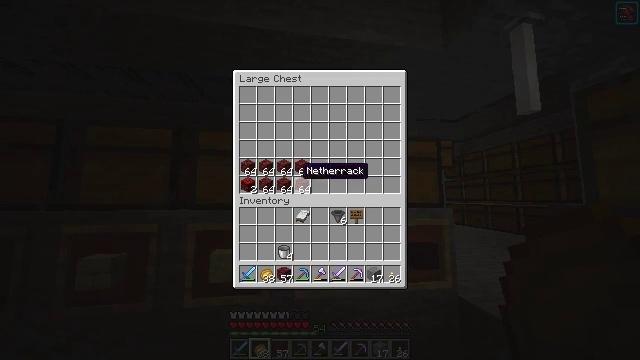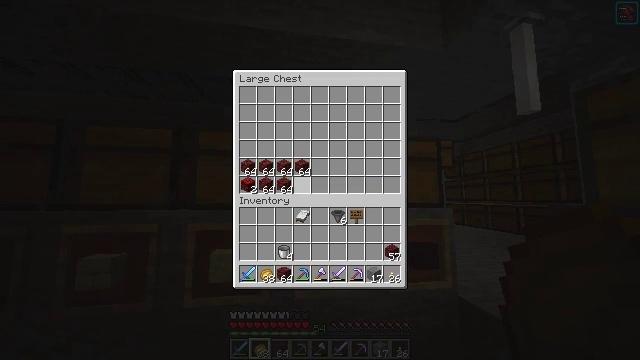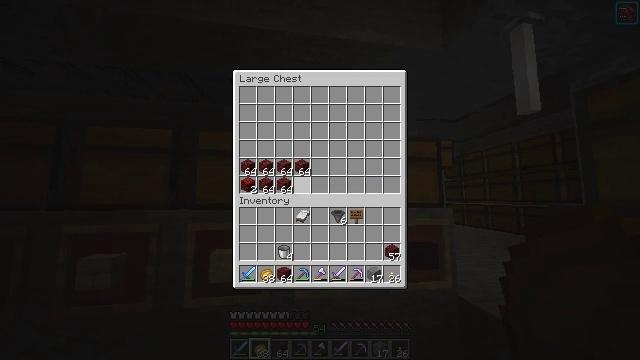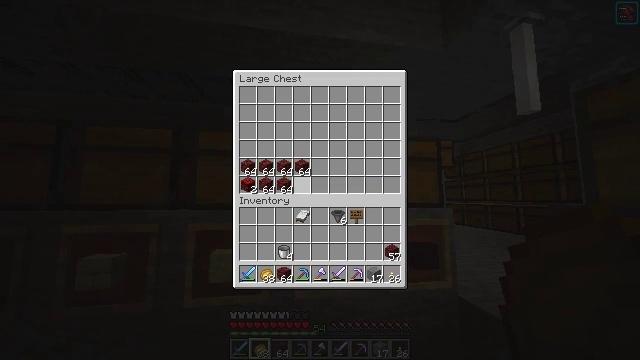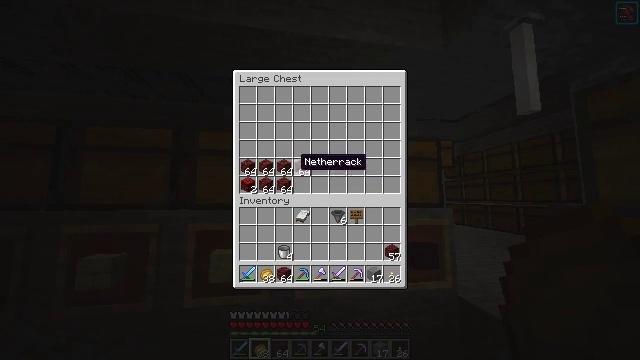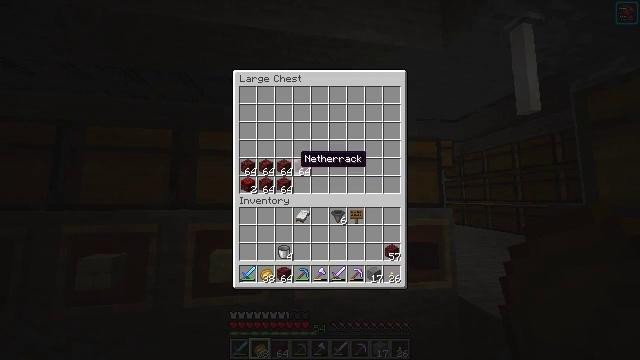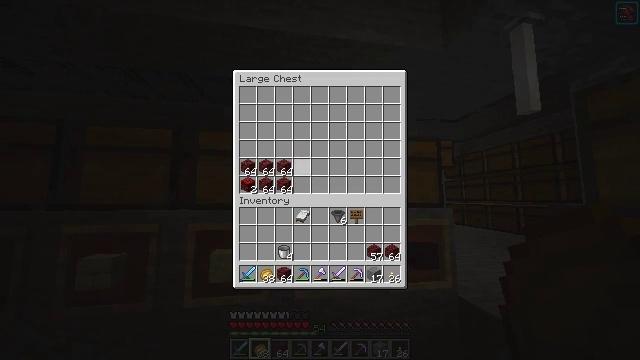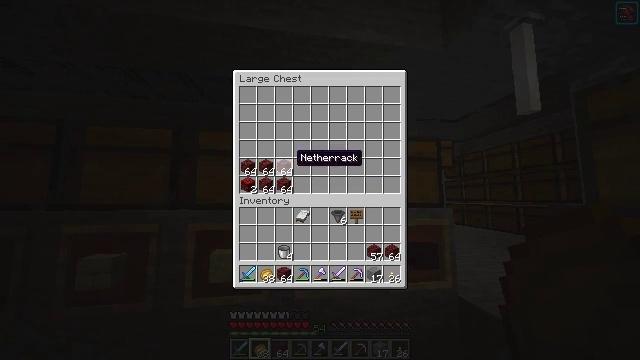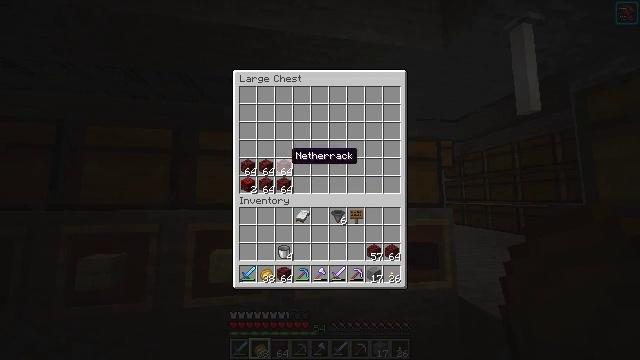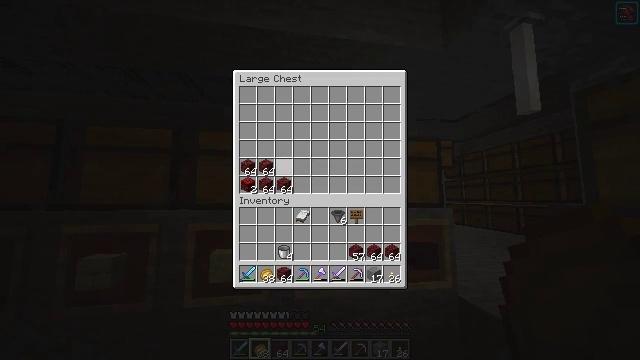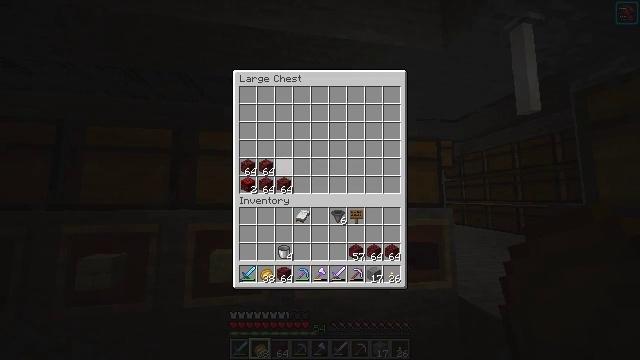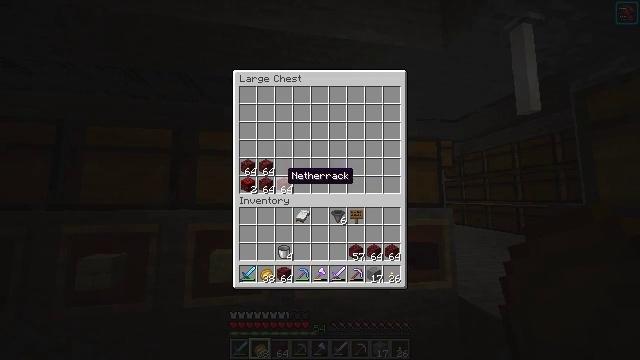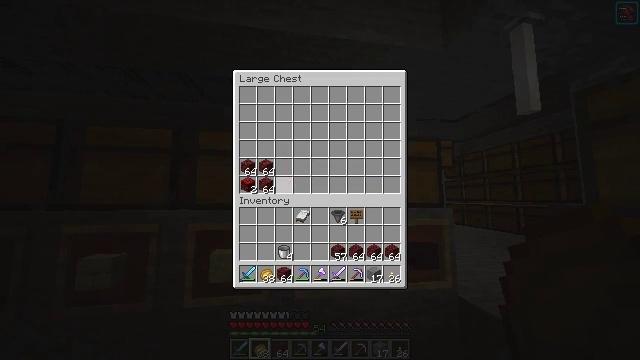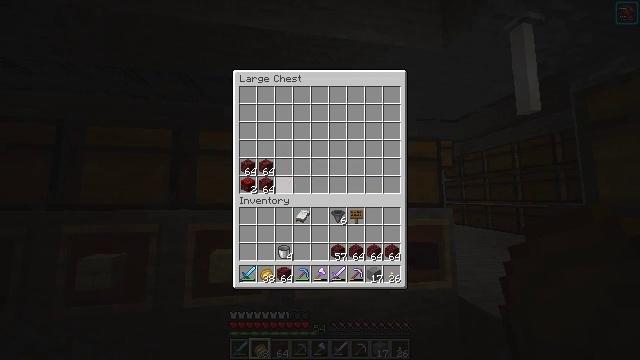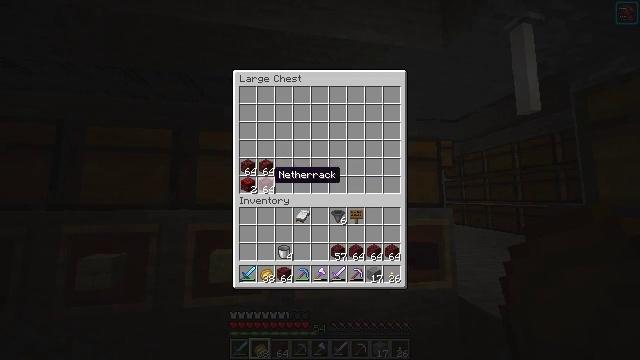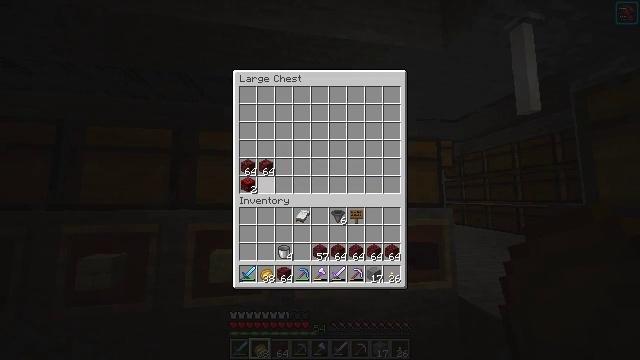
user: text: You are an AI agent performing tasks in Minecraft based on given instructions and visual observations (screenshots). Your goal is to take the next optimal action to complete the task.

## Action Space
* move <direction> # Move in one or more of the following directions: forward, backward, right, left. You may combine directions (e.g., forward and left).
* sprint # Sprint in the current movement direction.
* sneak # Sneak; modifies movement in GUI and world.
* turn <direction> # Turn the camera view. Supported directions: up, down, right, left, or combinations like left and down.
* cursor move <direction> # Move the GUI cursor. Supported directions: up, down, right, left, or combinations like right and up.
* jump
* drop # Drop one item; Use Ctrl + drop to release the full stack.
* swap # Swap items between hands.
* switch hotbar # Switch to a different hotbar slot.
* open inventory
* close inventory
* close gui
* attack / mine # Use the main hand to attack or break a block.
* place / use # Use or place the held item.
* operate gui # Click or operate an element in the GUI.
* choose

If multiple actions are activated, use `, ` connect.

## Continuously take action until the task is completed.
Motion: motion action
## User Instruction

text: Remove a crimson nylium from the inventory.
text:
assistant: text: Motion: sneak, choose
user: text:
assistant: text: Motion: sneak, choose
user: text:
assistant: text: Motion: sneak
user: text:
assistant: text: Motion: sneak, cursor move up
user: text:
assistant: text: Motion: sneak
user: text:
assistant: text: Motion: sneak, choose
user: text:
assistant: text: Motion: sneak, choose
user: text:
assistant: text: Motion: sneak
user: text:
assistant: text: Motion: sneak, choose
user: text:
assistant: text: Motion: sneak, choose
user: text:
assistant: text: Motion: sneak, cursor move down
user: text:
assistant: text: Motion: sneak, choose
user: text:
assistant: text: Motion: sneak, choose
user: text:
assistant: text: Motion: sneak, cursor move left
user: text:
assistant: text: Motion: sneak, choose
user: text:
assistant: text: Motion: sneak, choose
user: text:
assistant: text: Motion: sneak, cursor move up
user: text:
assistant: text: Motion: sneak, choose
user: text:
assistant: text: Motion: sneak, choose
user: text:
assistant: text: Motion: sneak, cursor move left, choose
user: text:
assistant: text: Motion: sneak, cursor move left
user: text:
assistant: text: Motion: sneak, choose
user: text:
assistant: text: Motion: sneak, choose
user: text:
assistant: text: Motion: sneak, cursor move down
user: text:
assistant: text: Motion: sneak
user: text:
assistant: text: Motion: sneak
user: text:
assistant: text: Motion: sneak
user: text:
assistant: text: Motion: sneak, choose
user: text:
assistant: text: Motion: sneak, choose
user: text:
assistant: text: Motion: sneak